Interaction volume radius: 5 \u00c5
Interaction volume height: 10 \u00c5
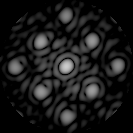
Disorder parameter: 0.1979